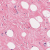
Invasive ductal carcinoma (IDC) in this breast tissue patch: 0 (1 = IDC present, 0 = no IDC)